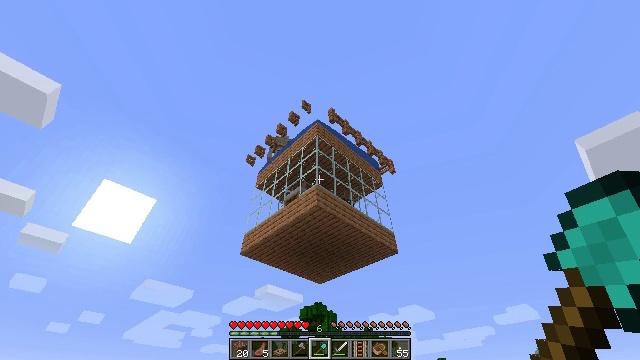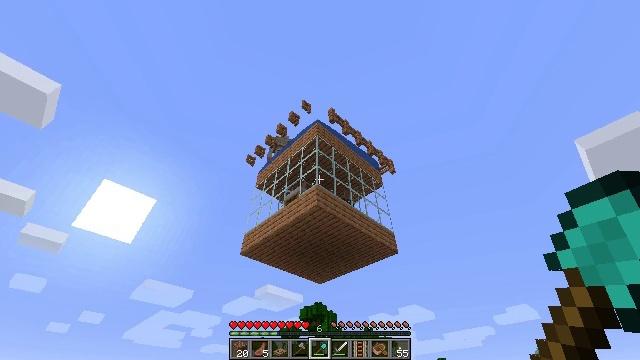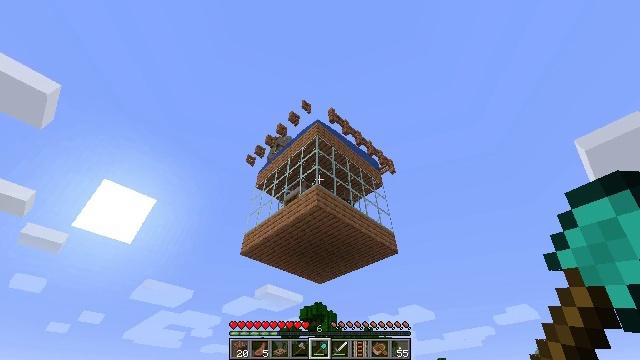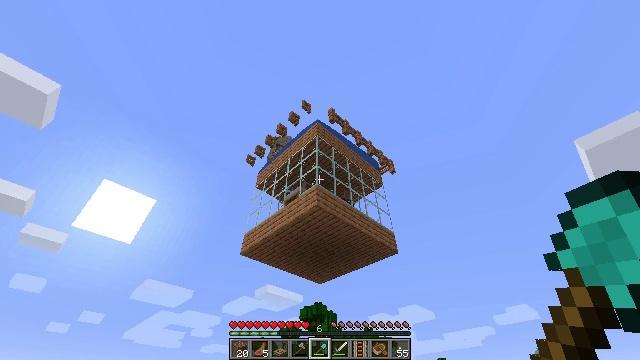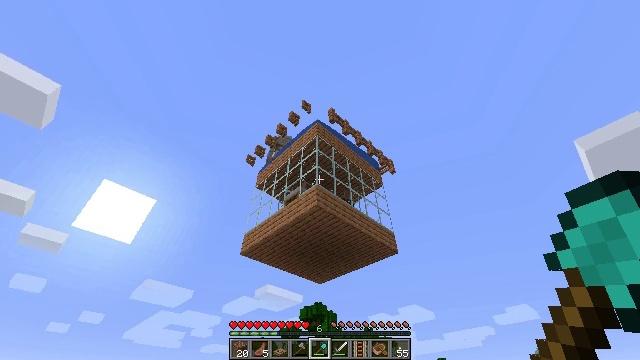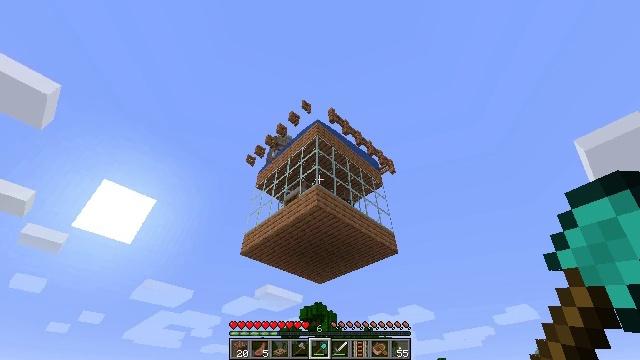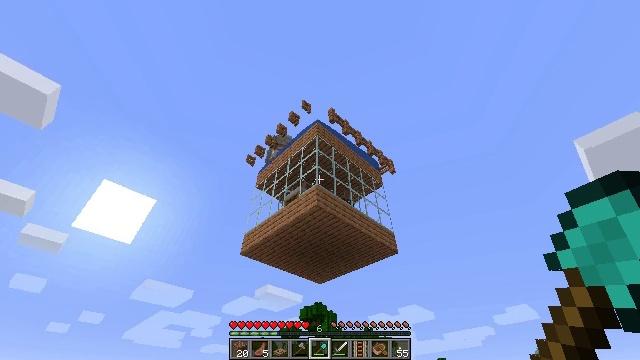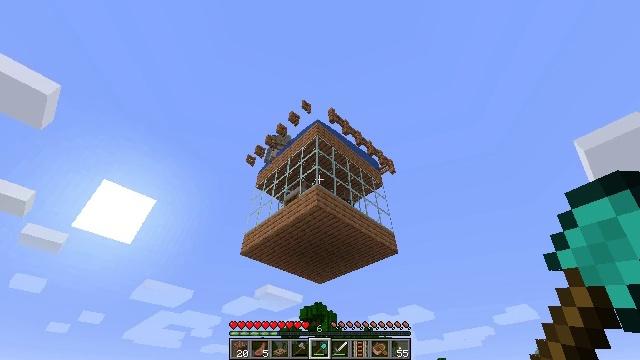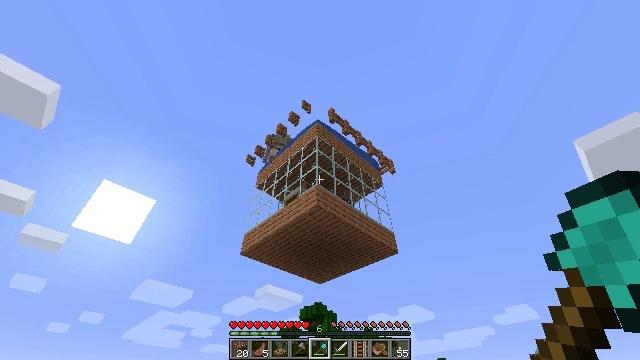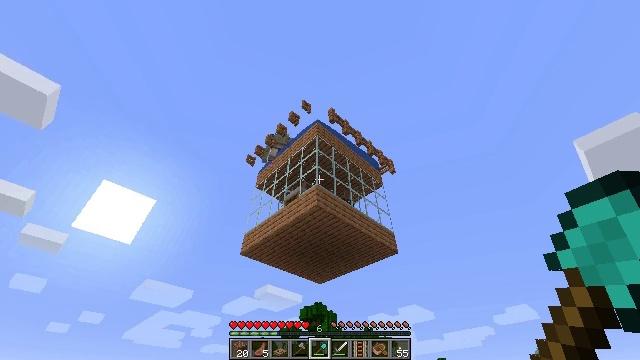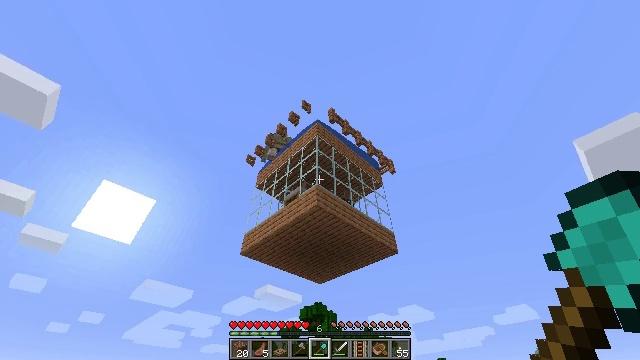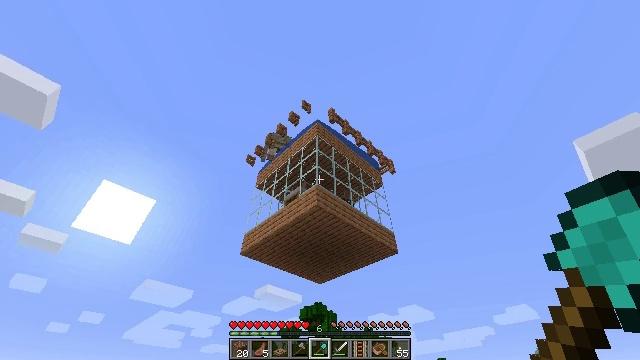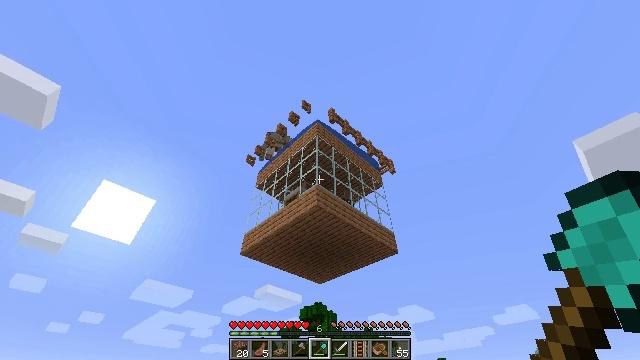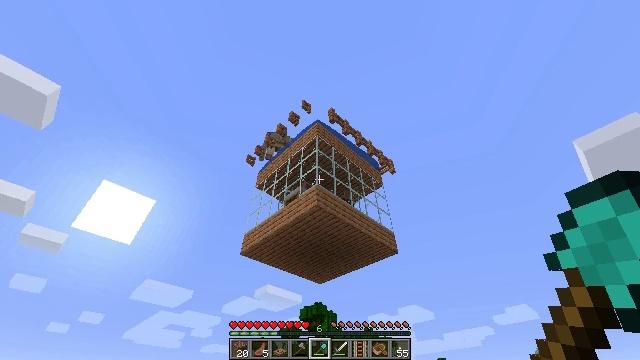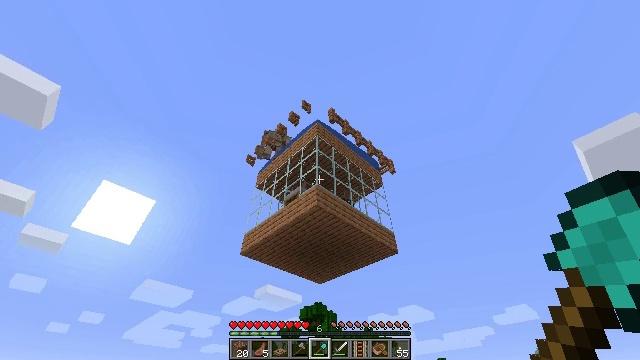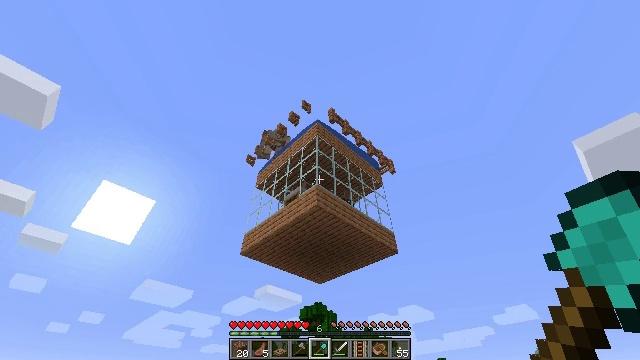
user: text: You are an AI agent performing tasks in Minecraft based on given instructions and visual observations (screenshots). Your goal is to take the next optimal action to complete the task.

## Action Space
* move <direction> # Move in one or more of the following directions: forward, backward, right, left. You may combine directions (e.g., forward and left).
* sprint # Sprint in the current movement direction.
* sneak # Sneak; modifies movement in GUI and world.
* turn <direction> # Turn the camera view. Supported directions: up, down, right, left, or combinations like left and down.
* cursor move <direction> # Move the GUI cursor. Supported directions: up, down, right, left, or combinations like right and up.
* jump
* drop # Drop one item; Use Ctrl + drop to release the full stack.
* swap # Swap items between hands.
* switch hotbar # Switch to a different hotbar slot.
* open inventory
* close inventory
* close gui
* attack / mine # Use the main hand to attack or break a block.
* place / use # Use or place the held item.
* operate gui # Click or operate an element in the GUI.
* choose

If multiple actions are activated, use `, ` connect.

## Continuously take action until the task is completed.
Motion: motion action
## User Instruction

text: Pick up the poppy from the field.
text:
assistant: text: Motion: no_op
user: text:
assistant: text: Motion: no_op
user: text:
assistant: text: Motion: no_op
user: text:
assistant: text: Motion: no_op
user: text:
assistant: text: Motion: no_op
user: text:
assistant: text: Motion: no_op
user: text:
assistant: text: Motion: no_op
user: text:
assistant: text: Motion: no_op
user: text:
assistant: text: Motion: no_op
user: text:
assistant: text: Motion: no_op
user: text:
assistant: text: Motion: no_op
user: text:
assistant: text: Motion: no_op
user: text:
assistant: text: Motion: no_op
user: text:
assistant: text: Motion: no_op
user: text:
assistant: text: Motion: no_op
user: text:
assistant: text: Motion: no_op
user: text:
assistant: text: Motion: no_op
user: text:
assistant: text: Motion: no_op
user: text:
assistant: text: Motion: no_op
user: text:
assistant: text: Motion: no_op
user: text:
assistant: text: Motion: no_op
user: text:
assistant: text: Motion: no_op
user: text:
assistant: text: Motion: no_op
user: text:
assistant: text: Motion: no_op
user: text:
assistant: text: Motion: no_op
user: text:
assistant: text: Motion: no_op
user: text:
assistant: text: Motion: no_op
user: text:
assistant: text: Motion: no_op
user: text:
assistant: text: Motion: no_op
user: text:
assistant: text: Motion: no_op